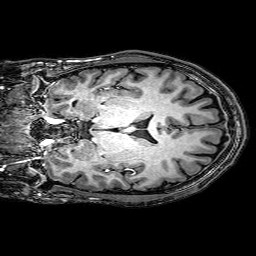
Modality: T1w
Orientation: coronal
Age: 23
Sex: male
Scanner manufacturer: philips
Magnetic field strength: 3 T
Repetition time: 0.009 s
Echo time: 0.0035 s